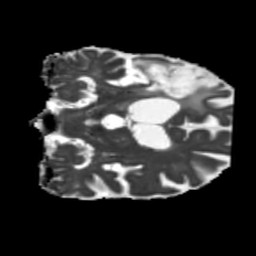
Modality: MD
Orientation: coronal
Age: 71
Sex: male
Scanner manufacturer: siemens
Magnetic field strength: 3 T
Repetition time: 5.25 s
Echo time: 0.08 s